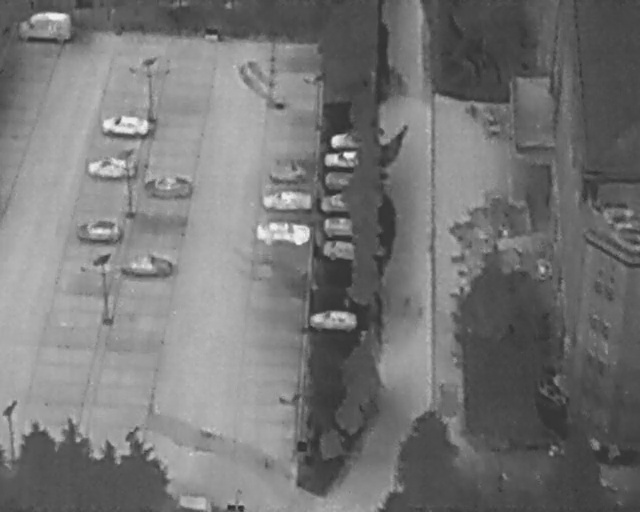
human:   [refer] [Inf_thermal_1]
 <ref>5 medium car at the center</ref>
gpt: <box>[[50, 57, 53, 67, 2], [42, 40, 46, 50, 2], [43, 34, 46, 44, 2], [51, 45, 54, 52, 2], [52, 26, 54, 35, 2]]</box>

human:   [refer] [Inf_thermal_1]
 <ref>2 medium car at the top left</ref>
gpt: <box>[[4, 0, 9, 10, 2], [17, 19, 21, 29, 2]]</box>

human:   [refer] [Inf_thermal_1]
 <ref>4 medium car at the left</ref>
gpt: <box>[[15, 27, 18, 37, 2], [13, 40, 16, 49, 2], [21, 46, 24, 56, 2], [24, 31, 27, 41, 2]]</box>